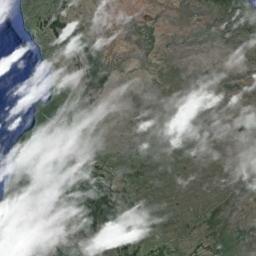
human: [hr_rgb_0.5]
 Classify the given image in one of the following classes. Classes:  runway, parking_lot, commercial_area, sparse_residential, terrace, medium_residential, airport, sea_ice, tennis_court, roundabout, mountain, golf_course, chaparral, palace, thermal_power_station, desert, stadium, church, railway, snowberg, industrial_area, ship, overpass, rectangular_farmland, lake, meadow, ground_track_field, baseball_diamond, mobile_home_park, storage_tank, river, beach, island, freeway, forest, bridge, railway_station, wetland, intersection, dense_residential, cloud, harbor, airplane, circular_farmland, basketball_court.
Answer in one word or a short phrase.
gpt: cloud